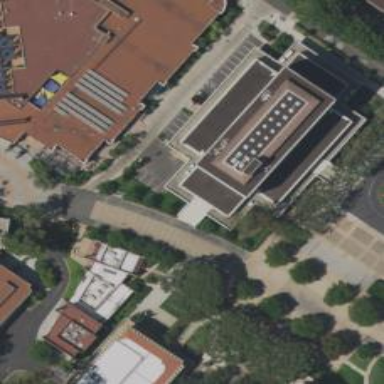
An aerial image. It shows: University building.